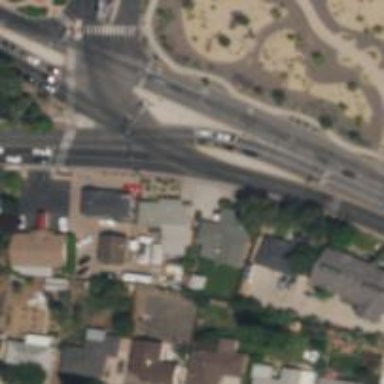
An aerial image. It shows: Secondary link road with asphalt surface and separate sidewalk.